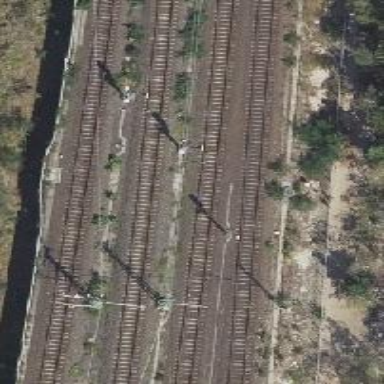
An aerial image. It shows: Railway signal.